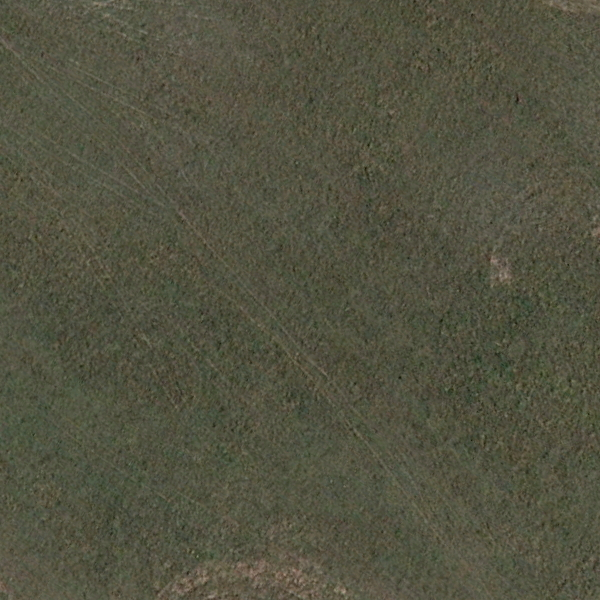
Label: Meadow